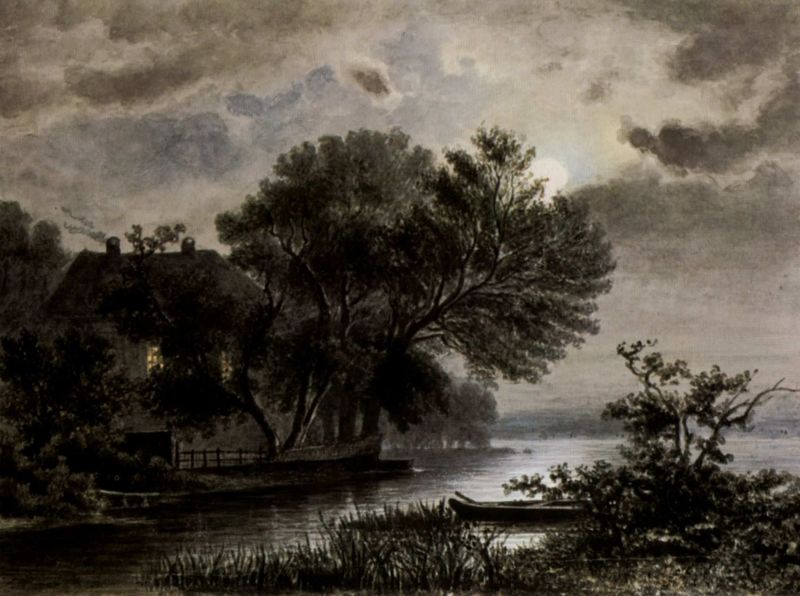
Titel: Hamburg, Bullenhuser Schleuse
Künstler: Ebba Tesdorpf
Standort: Hamburg
Institution: Museum für Hamburgische Geschichte
Schlagwörter: baum, blätter, dunkel, gemälde, himmel, laub, meer, schatten, wasser, weiß, wolken, bäume, fluss, grün, landschaft, see, teich, ufer, äste, abend, fenster, grau, hintergrund, holz, licht, nacht, schwarz, skizze, zeichnung, ölbild, dach, gras, haus, wolke, zaun, barock, silber, bild, holland, öl, baumstamm, dämmerung, gräser, halme, horizont, morgen, natur, schilf, spiegelung, strauch, weite, wind, zweige, busch, büsche, gatter, gewässer, gitter, hütte, qualm, rauch, sonne, insel, wald, boot, kahn, kamin, kamine, schornstein, küste, schiff, wellen, ruhe, düster, naturalismus, perspektive, fischer, mauer, sprossenfenster, dunst, graphik, nebel, monochrom, kähne, stille, böschung, romantik, steg, sturm, unwetter, ruderboot, woken, geländer, stimmung, mondlicht, regen, mond, helligkeit, kanu, kohle, flusslandschaft, nachts, schwarz weiß, niederländisch, villa, himme, beleuchtet, erleuchtet, freilicht, baüme, gegenlicht, zwichnung, biegen, vollmond, bäum, flussbiegung, nachen, sonnenball, ruisdael, schronstein, dahl, van goyen, goyen, verblauen, seehaus, käsekuchen, am arsch der welt, wald  fluss